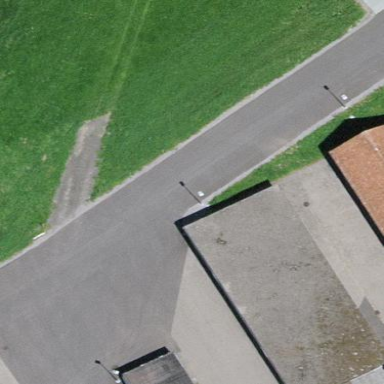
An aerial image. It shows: Group of garages.